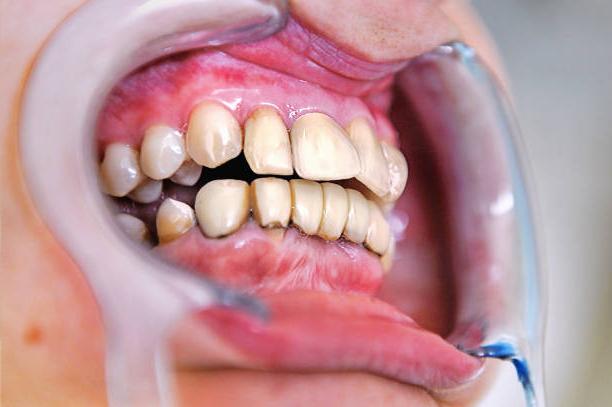
Condition: Calculus